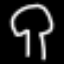
Label: mushroom